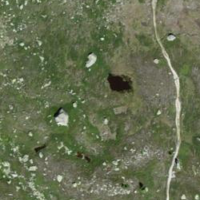
EUNIS habitat code: 26
Species observed at this site:
Calluna vulgaris